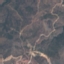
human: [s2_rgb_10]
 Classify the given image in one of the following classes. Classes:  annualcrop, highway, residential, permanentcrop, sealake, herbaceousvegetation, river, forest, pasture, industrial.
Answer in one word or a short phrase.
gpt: HerbaceousVegetation